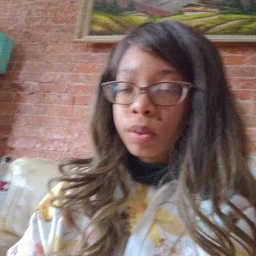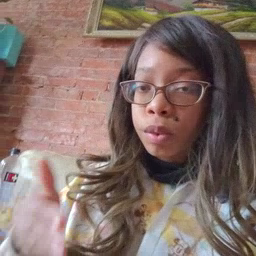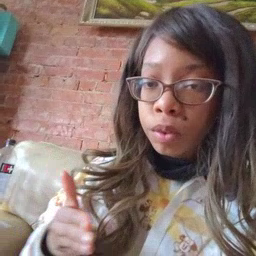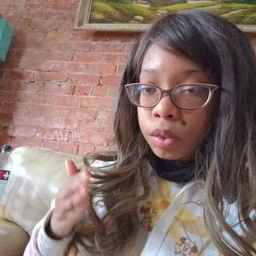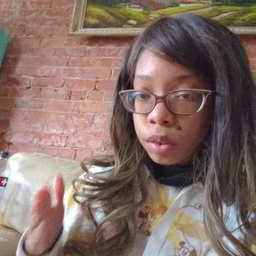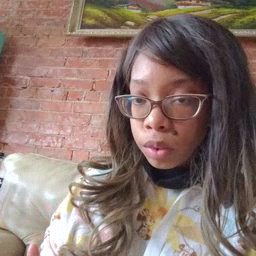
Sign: beside